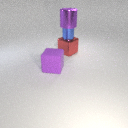
small blue metal cylinder above large red metal cube